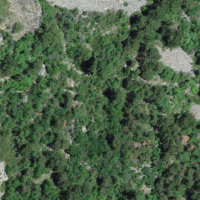
EUNIS habitat code: 45
Species observed at this site:
Campanula patula